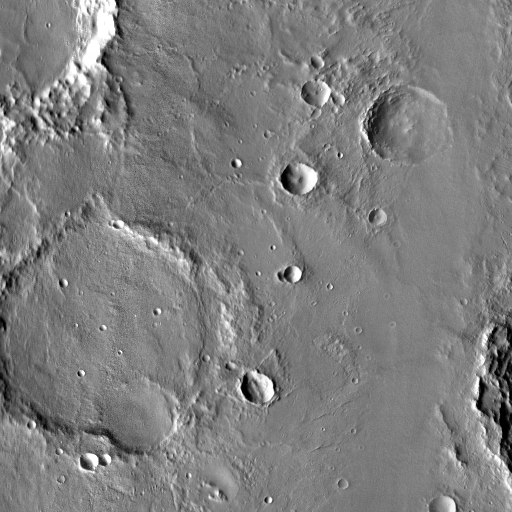
Crater classes present: Background, Other, Secondary